Interaction volume radius: 5 \u00c5
Interaction volume height: 15 \u00c5
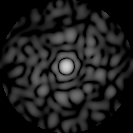
Disorder parameter: 0.8292